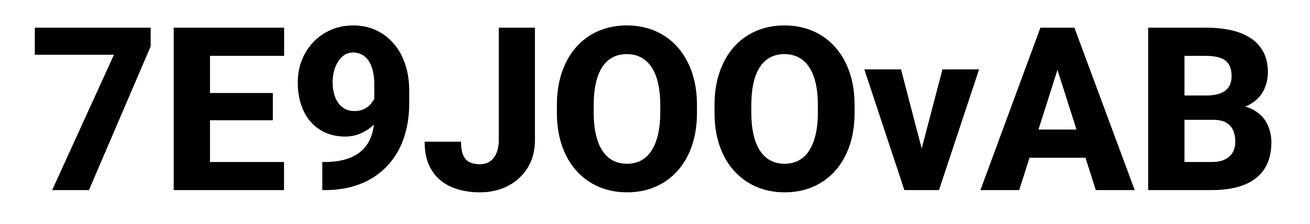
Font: Roboto_ExtraBold